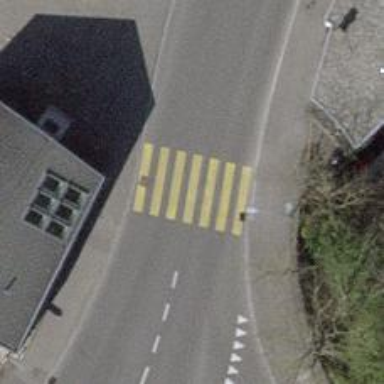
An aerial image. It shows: Asphalt footway with marked crossing.